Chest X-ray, PA view. Patient: 68 years old, sex F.
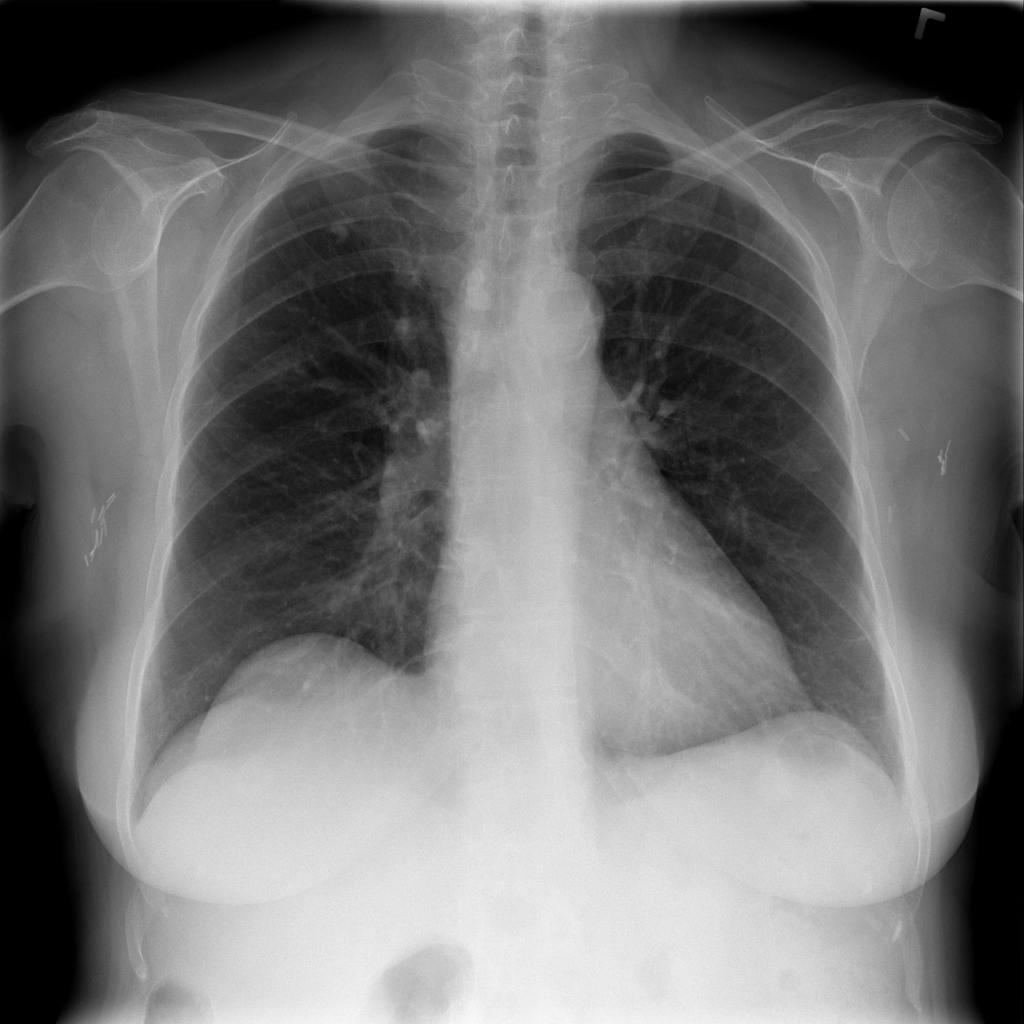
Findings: Atelectasis